Field crop: maize
Growth stage: 2
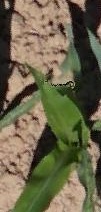
Species: maize